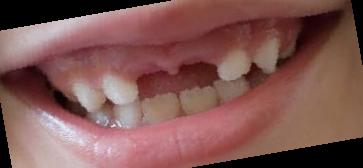
Condition: hypodontia